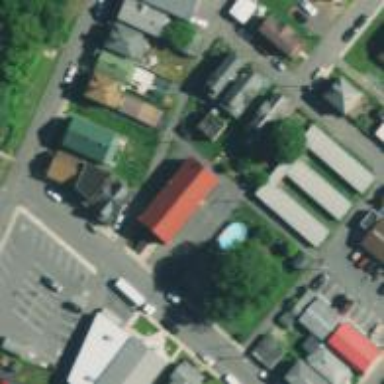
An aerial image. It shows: Alley classified as service road.